Current action and preconditions to check: path_clear

Your task: For each precondition in the list above, predict whether it will hold at this action.

Consider the current scene as observed from the mobile robot's camera, and analyze the predicted future states of all dynamic agents (e.g., people, animals, vehicles, or any moving entities) within the NEXT SECOND.

IMPORTANT: Only answer "very likely" if you are absolutely certain—based on strong, clear evidence—that a dynamic agent will violate the precondition in the predicted future state. Do NOT answer "very likely" for unlikely, ambiguous, or low-probability risks.

Ask yourself for each precondition: Is there a high probability, with clear and convincing evidence, that the predicted future states of any dynamic agent will interfere with the predicted future state of the currently executing action within the NEXT SECOND, causing that precondition to fail?

Assess the risk level based on these predictions. Use "likely" or "very likely" if motions create a clear risk of interference.

Use "neutral" or "improbable" if agents are nearby but their predicted paths are clearly diverging or non-conflicting.

Failure Risk Categories: "very improbable", "improbable", "neutral", "likely", "very likely"

Answer Format: Output ONLY the probability_of_failure value from these categories: "very improbable", "improbable", "neutral", "likely", "very likely"

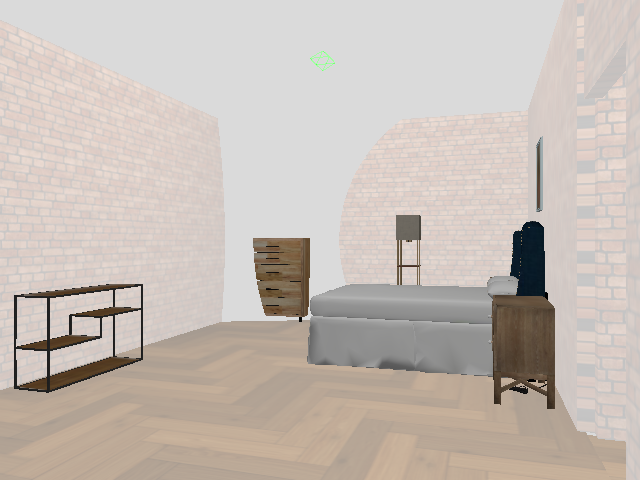

Answer: very improbable